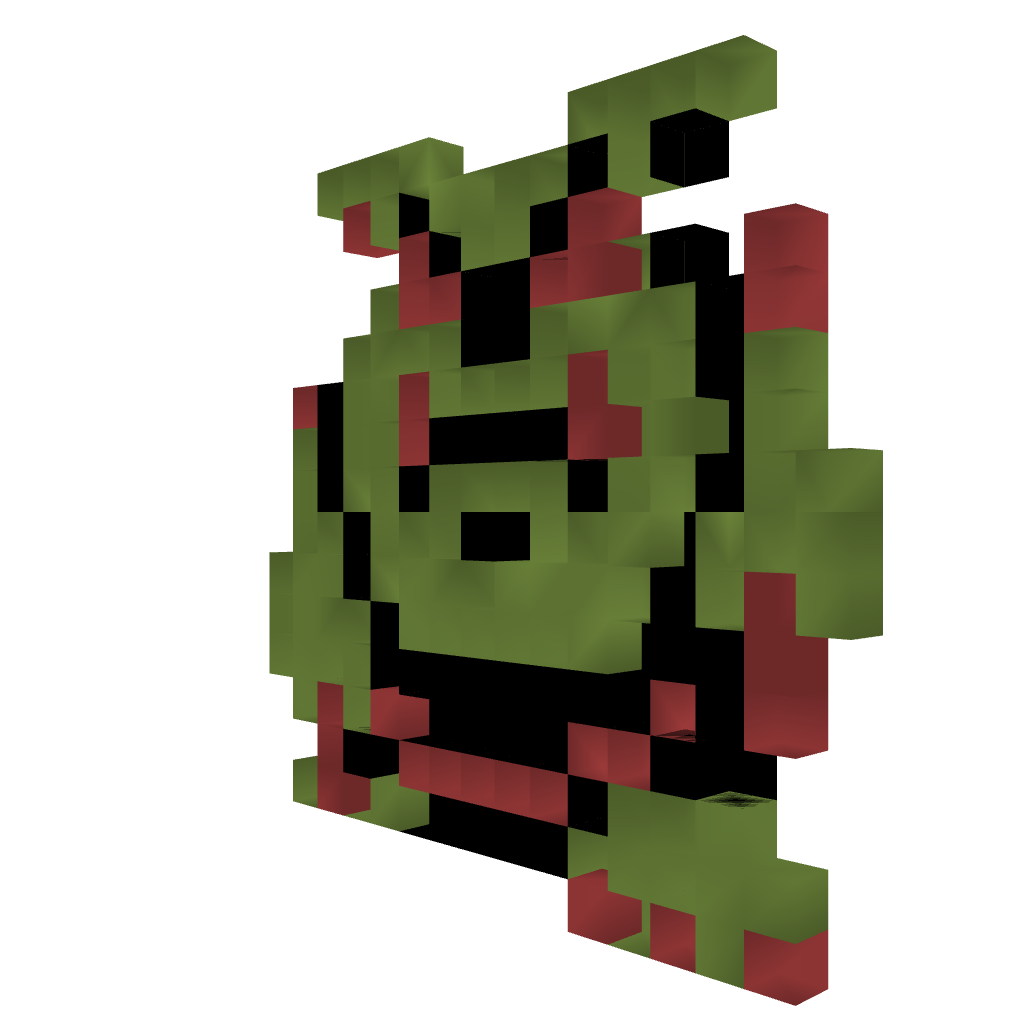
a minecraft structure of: Moblin from Zelda 1 bad low quality